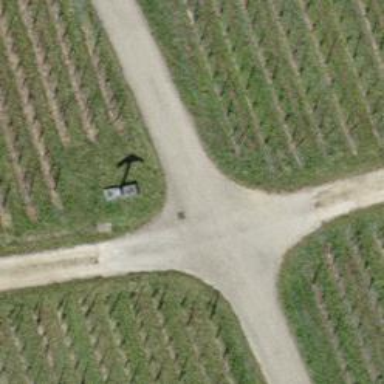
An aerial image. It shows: Wayside cross with historic significance.